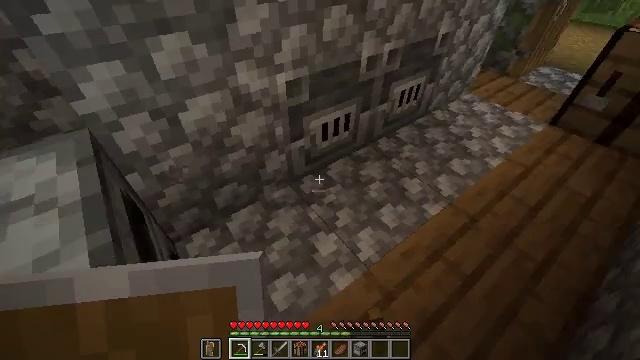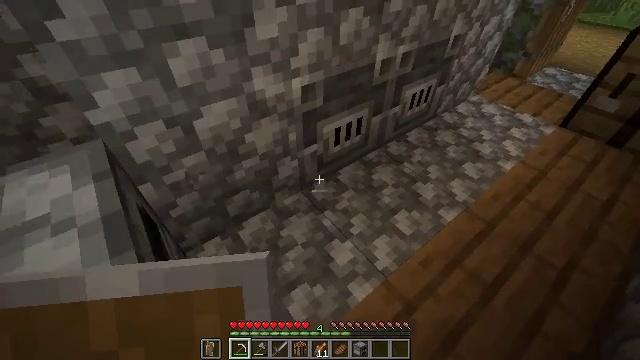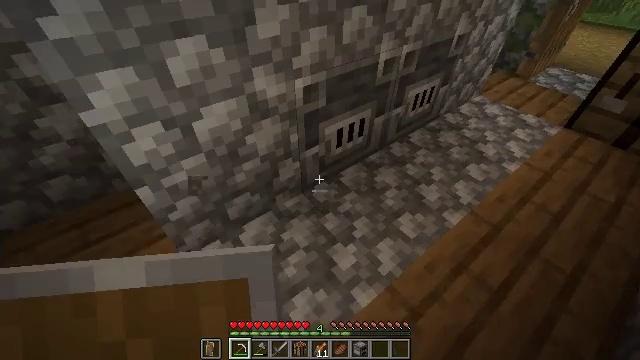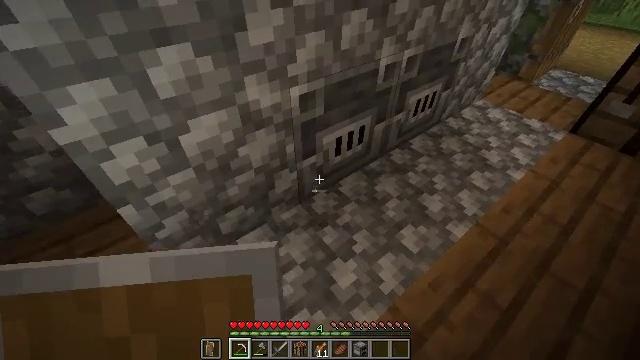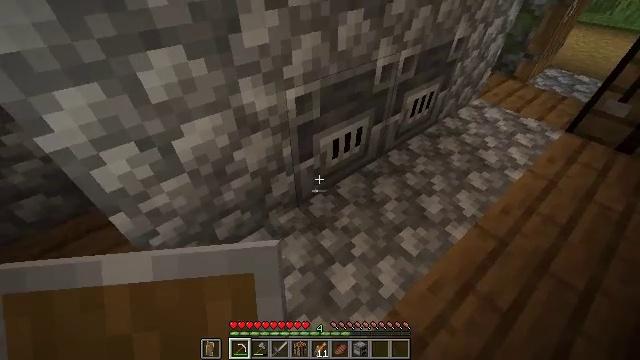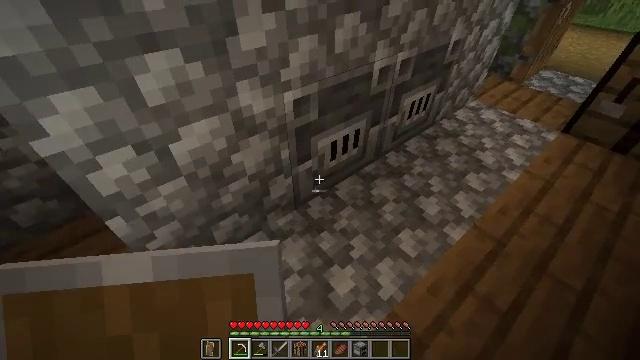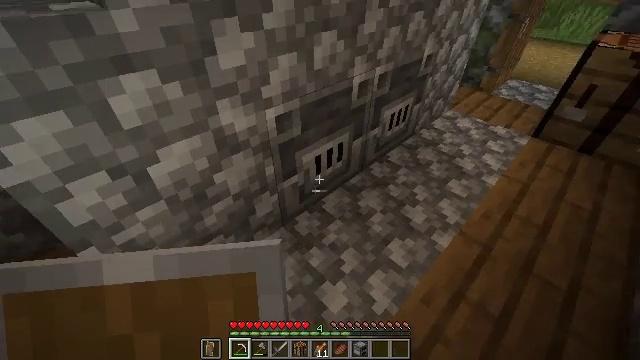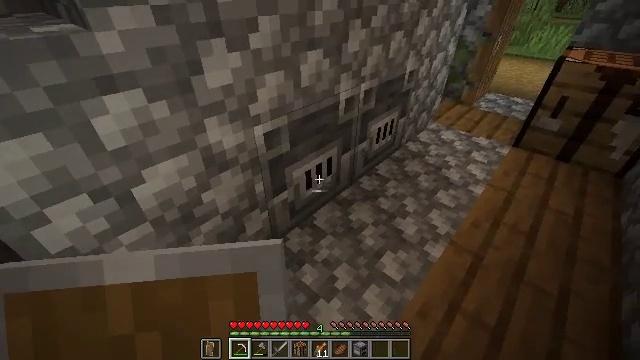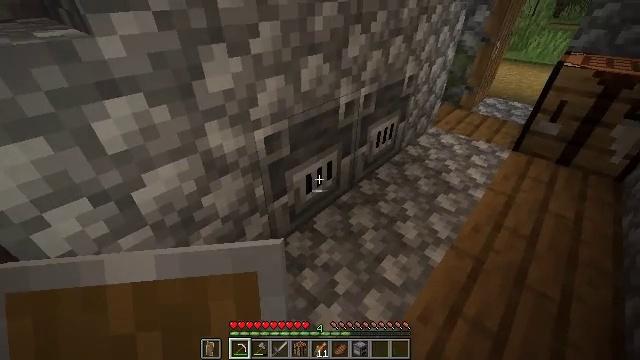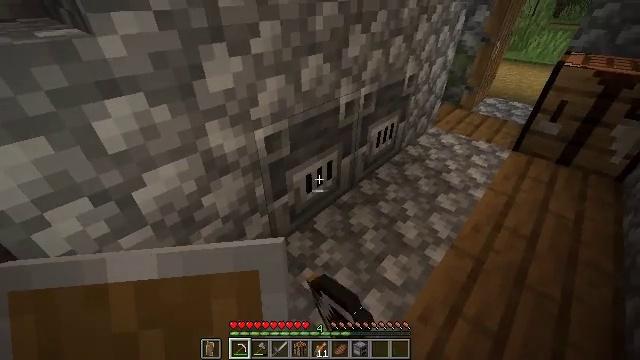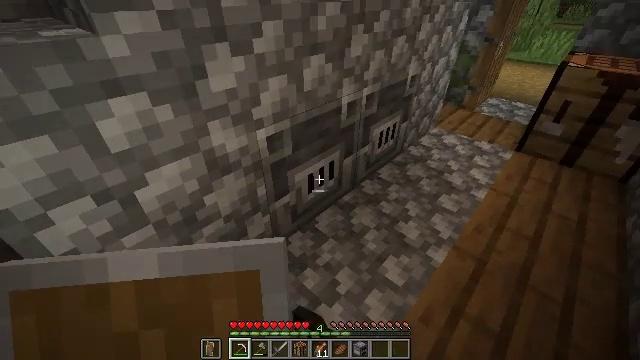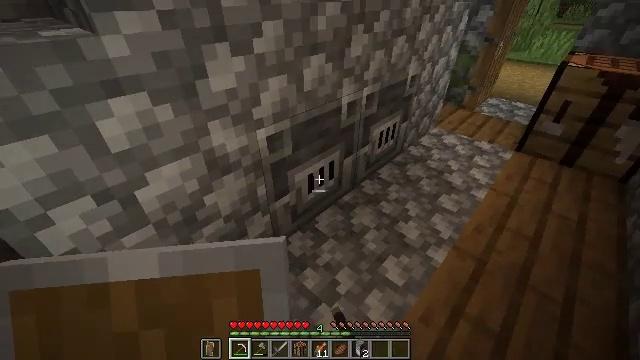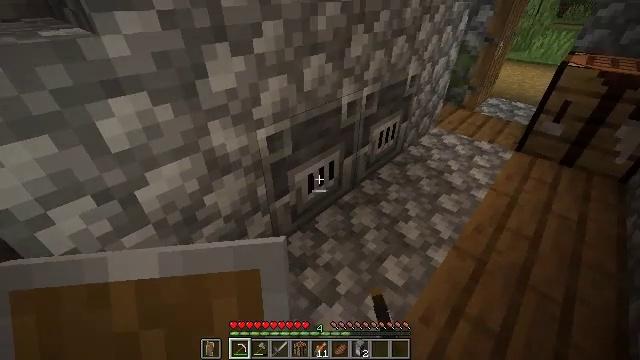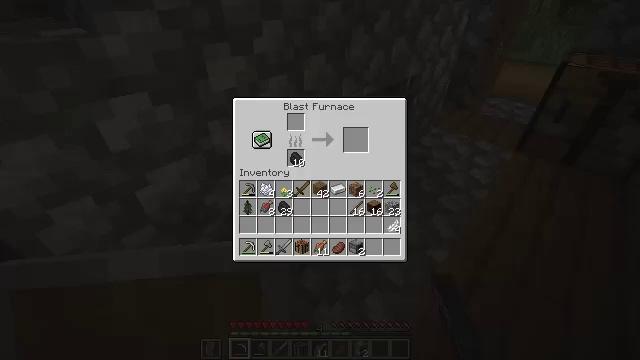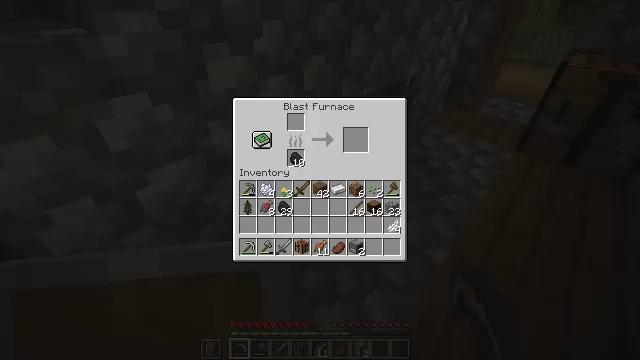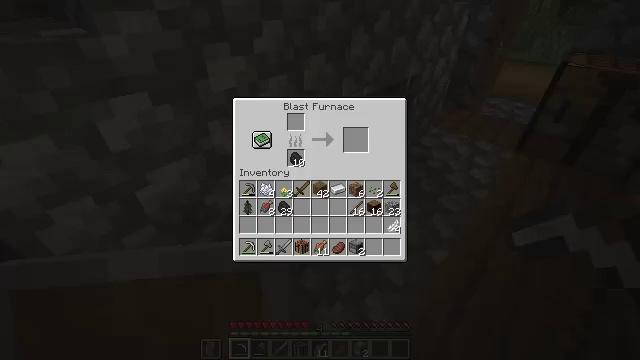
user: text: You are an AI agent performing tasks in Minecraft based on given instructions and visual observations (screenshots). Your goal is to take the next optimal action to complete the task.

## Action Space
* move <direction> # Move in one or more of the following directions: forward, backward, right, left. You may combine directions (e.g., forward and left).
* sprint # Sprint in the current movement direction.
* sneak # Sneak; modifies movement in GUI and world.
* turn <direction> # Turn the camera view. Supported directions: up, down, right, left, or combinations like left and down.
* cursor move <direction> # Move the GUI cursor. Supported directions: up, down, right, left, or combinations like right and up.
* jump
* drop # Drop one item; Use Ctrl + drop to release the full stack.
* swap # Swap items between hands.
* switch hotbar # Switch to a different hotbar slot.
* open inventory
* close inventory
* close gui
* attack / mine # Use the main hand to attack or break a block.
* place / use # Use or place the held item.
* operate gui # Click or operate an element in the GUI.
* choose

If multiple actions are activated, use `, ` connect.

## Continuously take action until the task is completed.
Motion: motion action
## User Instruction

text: Left click on the stonecutter to break it.
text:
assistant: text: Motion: move forward
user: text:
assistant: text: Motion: move forward
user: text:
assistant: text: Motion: no_op
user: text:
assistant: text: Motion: no_op
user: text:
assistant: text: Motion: no_op
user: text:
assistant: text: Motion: turn right and up
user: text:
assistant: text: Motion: turn right and up
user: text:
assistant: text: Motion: use / place
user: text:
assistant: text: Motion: use / place
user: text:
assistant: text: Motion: use / place
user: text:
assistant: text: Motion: no_op
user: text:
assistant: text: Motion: no_op
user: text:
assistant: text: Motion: open gui
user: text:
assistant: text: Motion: no_op
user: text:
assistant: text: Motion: no_op
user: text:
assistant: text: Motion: no_op
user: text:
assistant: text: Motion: no_op
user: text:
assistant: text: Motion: cursor move up
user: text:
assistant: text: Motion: sneak
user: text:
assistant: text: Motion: sneak
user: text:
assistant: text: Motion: sneak
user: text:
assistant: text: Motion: sneak, operate gui
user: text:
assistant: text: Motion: sneak, operate gui
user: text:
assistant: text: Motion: sneak, operate gui
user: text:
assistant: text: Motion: sneak
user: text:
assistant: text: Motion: sneak
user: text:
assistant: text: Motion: sneak
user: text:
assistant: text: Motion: turn right and up, close gui
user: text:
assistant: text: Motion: turn right and up, open inventory
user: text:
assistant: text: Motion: turn right and up